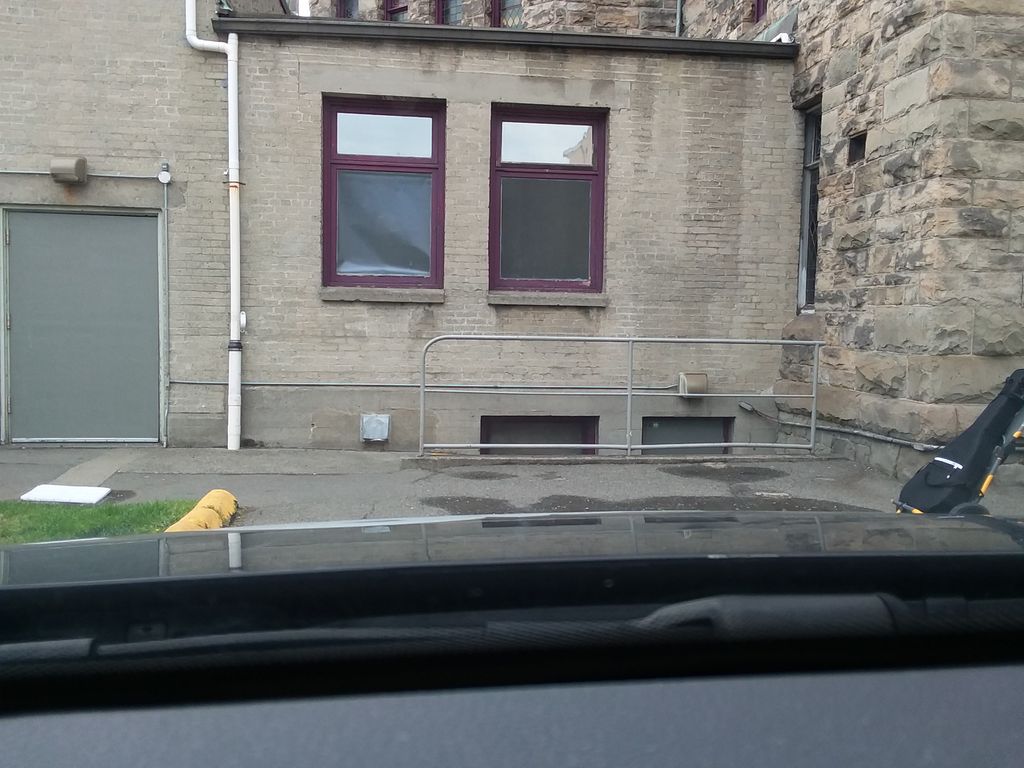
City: victoria